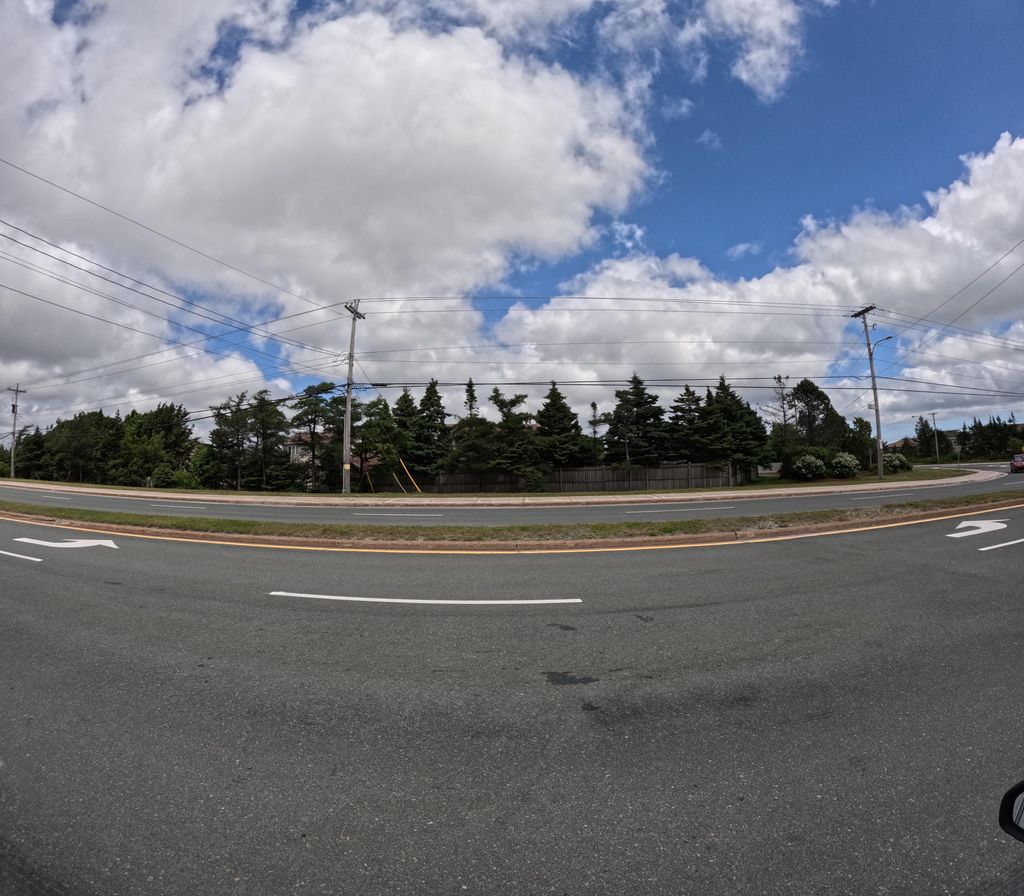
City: st_johns